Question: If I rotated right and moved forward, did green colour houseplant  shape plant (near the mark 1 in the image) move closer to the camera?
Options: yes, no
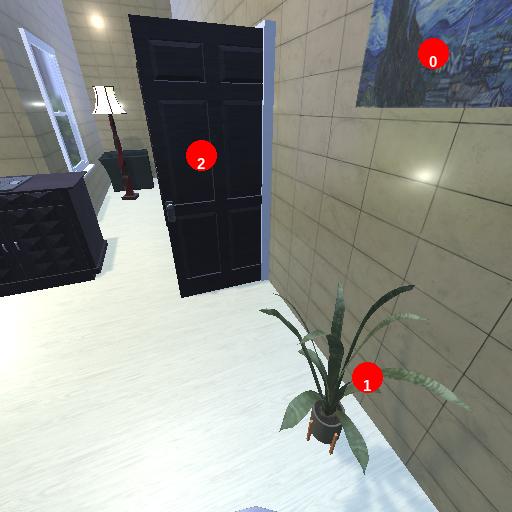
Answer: yes